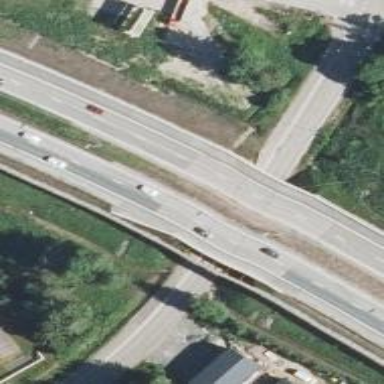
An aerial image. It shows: Asphalt motorway.